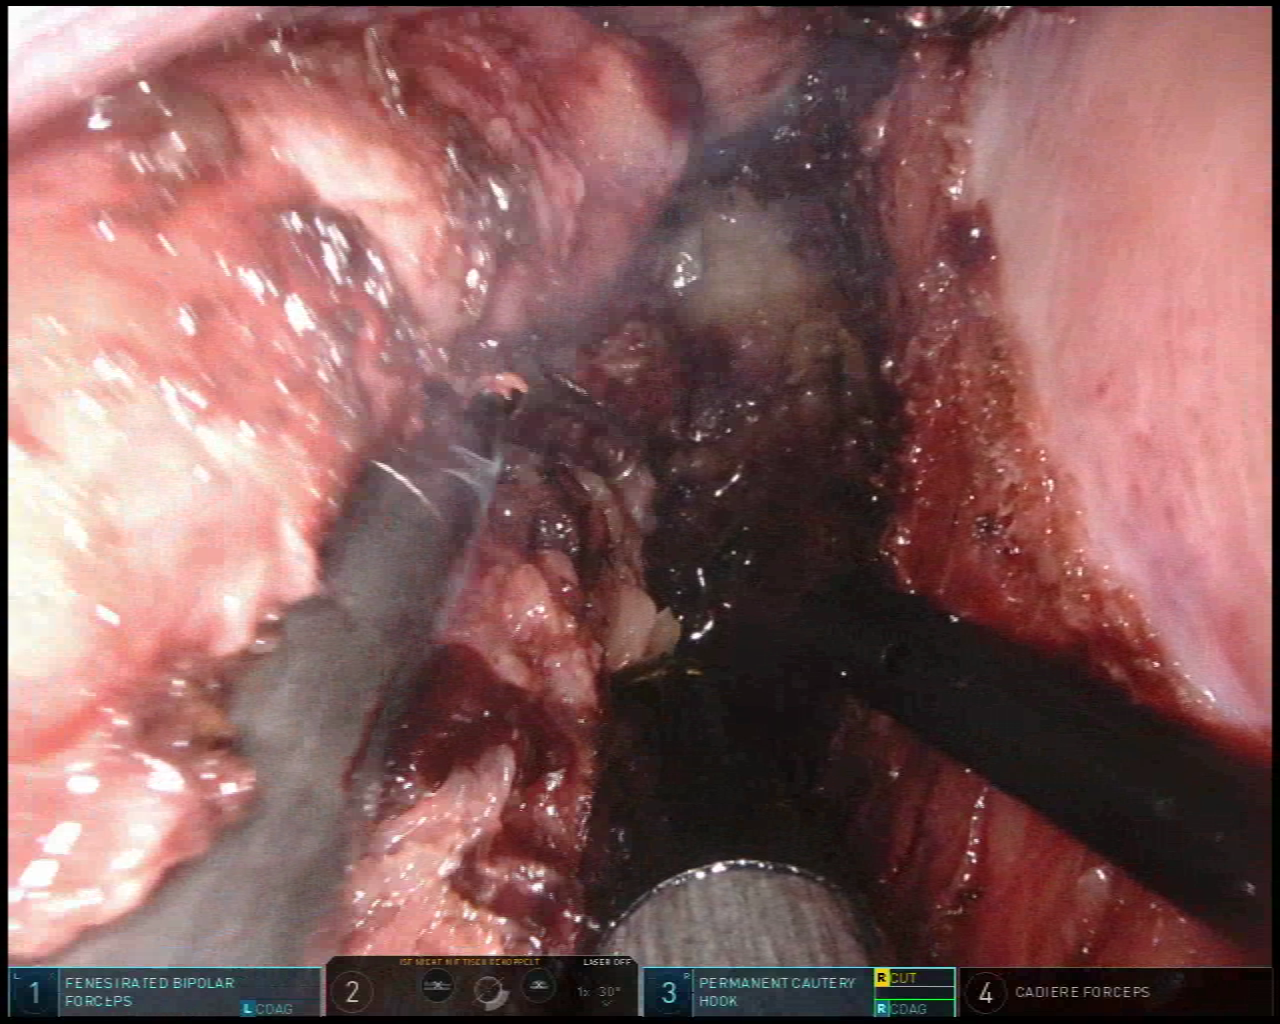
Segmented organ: vesicular_glands
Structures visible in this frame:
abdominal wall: no
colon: no
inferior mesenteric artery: no
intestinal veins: no
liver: no
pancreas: no
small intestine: no
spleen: no
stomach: no
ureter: no
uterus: no
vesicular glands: yes